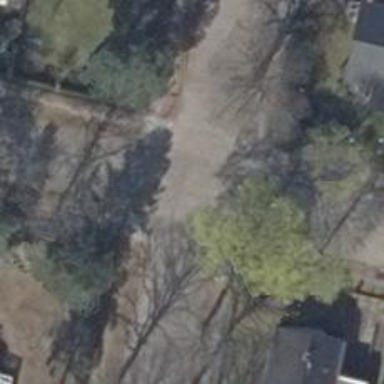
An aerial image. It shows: Residential road with sidewalk on the left side.